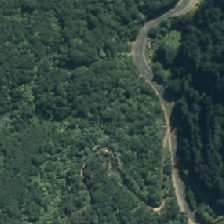
Land cover: manuka_kanuka